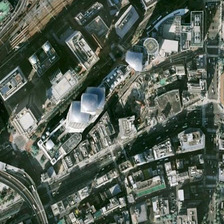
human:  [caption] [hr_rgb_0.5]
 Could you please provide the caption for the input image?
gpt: the prosperous area contains many distictive buildings and bustling streets .

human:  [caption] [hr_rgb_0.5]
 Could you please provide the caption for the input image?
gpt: the prosperous area contains many distictive buildings and bustling streets .

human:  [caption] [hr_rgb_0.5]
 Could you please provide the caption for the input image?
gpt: many buildings are in a business area .

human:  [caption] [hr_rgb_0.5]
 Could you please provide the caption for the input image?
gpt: many buildings are in a business area .

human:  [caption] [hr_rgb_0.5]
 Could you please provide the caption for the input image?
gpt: many buildings are in a business area .